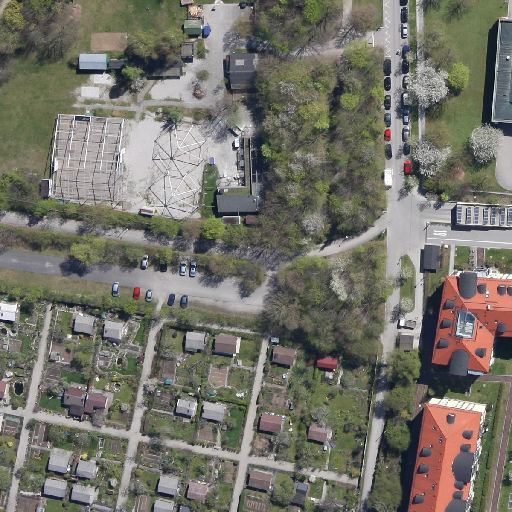
Referring expression: car in the parking area